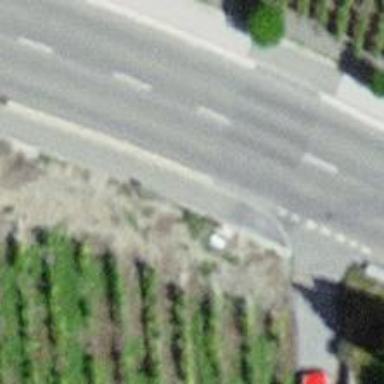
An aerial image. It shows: Zebra crossing on the road.